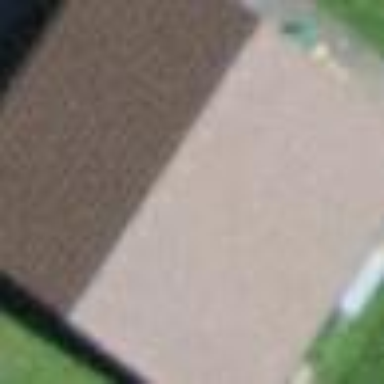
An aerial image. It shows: Rural barn.